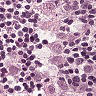
Metastatic tissue present: yes